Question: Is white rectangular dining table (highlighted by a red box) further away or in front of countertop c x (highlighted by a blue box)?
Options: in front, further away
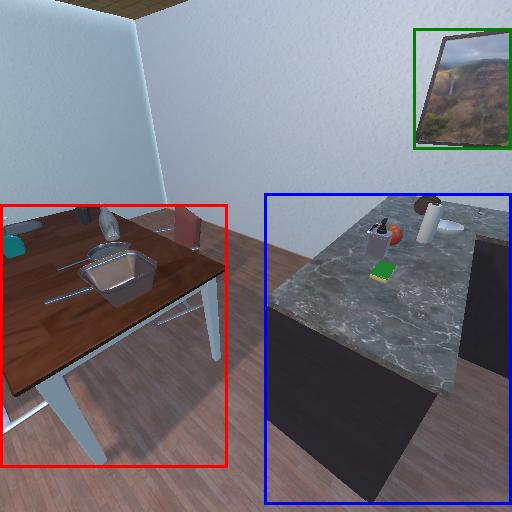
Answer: in front